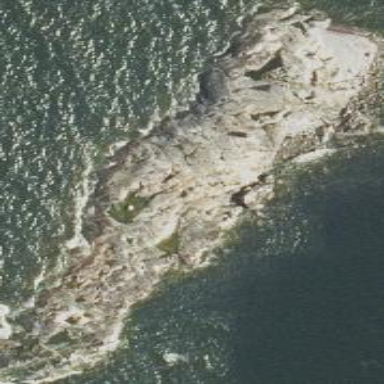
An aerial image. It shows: Military islet with natural coastline.